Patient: sex M, age 53
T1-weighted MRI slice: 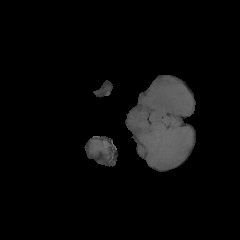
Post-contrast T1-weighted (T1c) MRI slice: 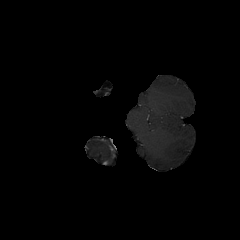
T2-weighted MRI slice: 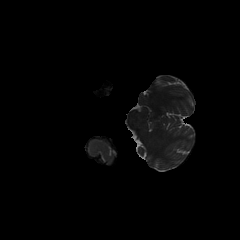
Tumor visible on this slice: no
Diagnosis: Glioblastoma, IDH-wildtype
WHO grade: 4